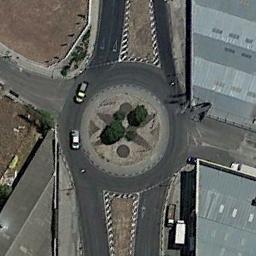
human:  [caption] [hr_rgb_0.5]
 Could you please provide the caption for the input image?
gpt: There are several moving vehicles on the road at the roundabout, And there are some buildings and some trees around the roundabout .

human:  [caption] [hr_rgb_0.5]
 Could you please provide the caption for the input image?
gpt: The roundabout is on the bare land next to buildings .

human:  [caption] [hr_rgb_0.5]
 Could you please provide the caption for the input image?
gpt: Several buildings of different shapes are beside the roundabout .

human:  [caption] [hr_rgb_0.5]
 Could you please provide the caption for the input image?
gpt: The roundabout connects some roads and some buildings are next to the roundabout .

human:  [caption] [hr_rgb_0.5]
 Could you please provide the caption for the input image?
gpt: There are two blue buildings beside the roundabout .